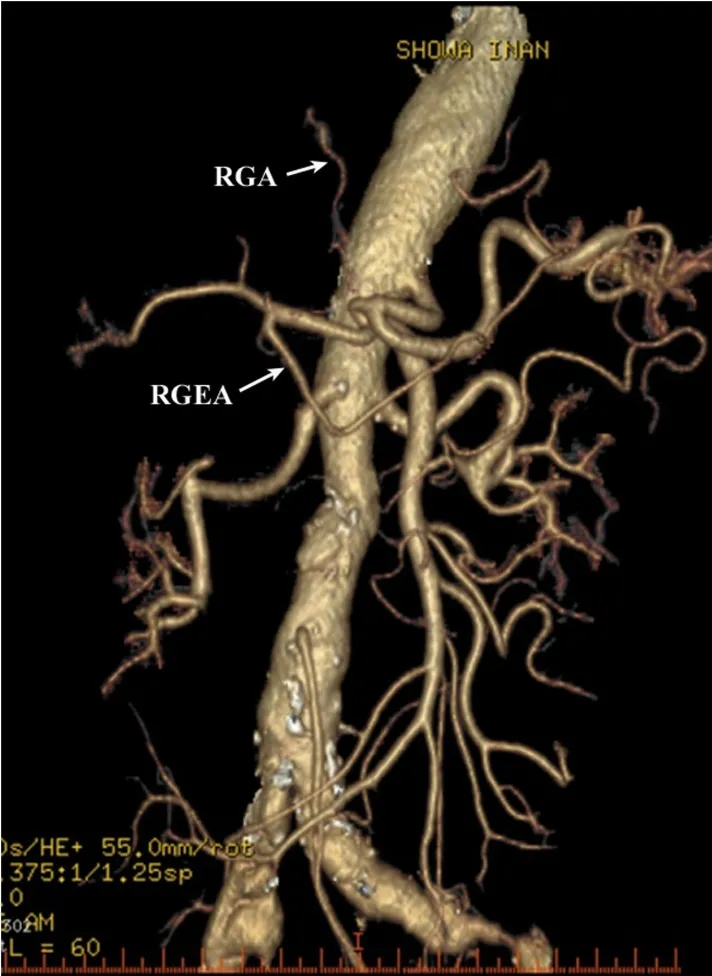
Preoperative 3-dimensional angiography reconstructed from the computed tomography scan; the right gastroepiploic and right gastric arteries are shown supplying blood to the gastric tube.
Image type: radiology (ct)